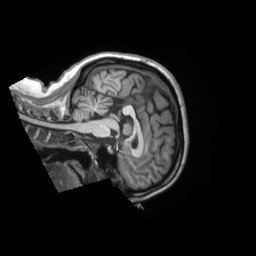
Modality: T1w
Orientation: sagittal
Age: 27
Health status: ill
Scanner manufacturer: siemens
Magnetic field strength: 3 T
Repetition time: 2.2 s
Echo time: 0.00157 s